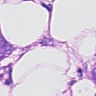
Metastatic tissue present: yes